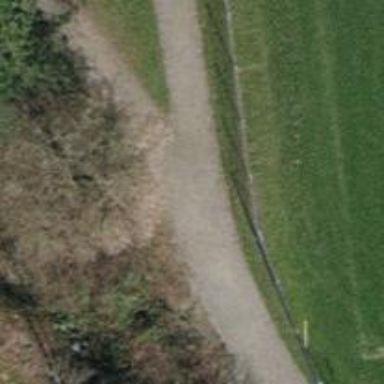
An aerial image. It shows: Footway with pebblestone surface.